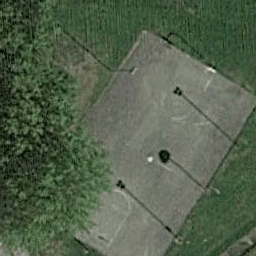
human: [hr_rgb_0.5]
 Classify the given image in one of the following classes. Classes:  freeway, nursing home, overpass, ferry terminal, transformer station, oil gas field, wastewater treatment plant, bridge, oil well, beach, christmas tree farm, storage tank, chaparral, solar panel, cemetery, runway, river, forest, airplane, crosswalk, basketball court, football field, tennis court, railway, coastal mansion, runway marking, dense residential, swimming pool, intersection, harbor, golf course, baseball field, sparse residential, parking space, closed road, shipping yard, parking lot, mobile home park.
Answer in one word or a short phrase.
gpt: basketball court